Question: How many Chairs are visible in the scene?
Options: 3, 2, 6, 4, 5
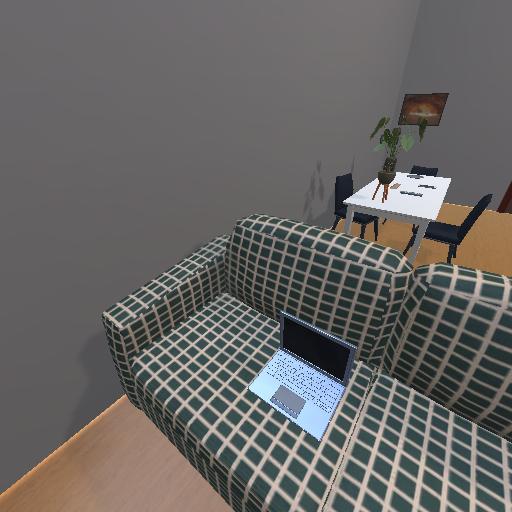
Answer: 3